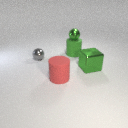
small gray metal sphere to the left of large green rubber cylinder